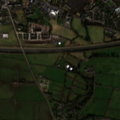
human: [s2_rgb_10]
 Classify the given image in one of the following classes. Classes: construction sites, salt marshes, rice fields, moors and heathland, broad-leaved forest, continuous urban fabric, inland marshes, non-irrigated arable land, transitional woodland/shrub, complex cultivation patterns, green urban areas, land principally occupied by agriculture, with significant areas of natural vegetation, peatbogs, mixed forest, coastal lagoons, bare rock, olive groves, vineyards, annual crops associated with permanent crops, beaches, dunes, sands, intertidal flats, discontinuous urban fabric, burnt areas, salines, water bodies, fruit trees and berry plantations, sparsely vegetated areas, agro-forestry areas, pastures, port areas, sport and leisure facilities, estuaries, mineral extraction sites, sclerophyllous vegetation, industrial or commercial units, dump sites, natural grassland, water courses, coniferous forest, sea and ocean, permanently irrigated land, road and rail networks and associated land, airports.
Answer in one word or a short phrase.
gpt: discontinuous urban fabric, pastures